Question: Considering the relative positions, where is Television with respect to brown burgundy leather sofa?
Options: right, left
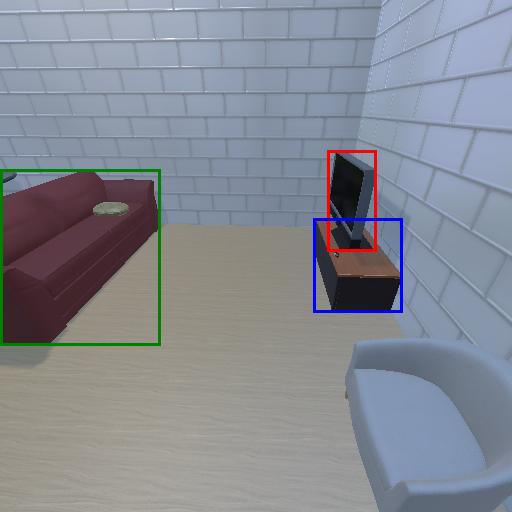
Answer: right